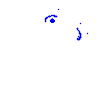
Particle: pion